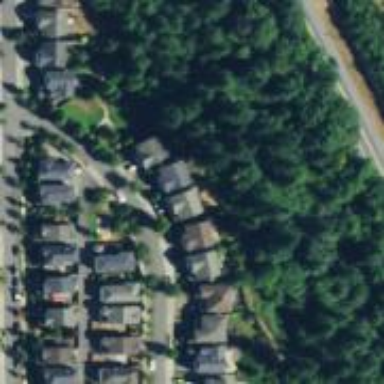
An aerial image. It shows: Residential neighbourhood.